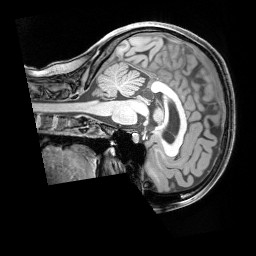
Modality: T1w
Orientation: sagittal
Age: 24
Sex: female
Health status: healthy
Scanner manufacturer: siemens
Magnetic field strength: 3 T
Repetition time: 1.65 s
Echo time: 0.00182 s